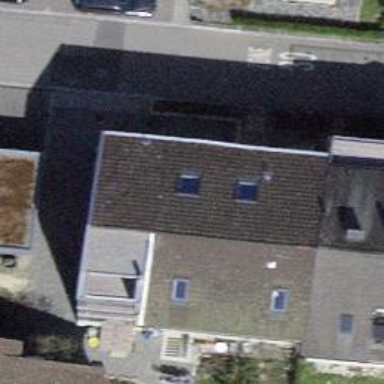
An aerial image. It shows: Semidetached house.